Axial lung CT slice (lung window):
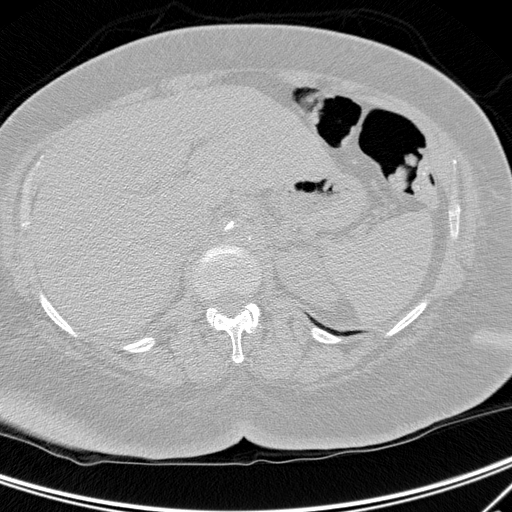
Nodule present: no